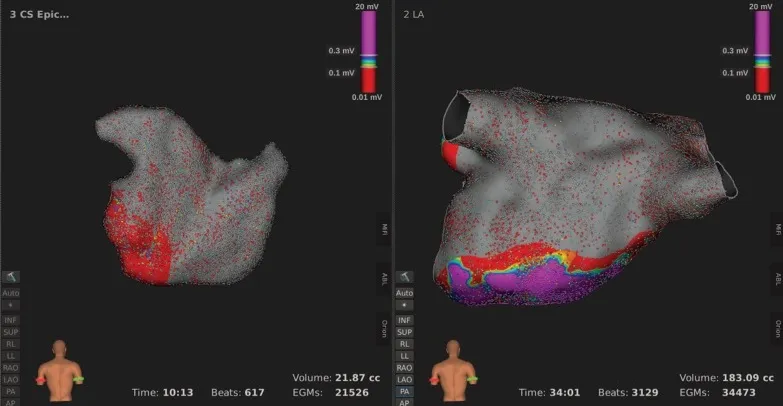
Left atrial bipolar voltage map after the Cox maze IV procedure demonstrating no significant activity in the left atrial posterior wall (0.01-20 mV; gray depicts less than 0.01 mV). From left to right: epicardial posteroanterior and endocardial posteroanterior views.
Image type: radiology (ct)